Aerial crown-view tile of a tropical tree (Barro Colorado Island, Panama), acquired 20240813:
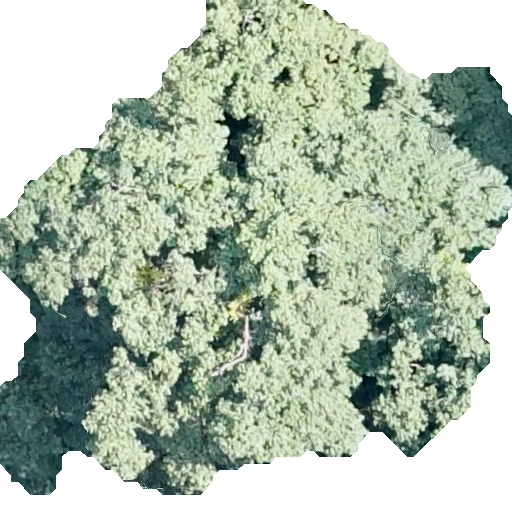
Species: Luehea seemannii
GBIF accepted scientific name: Luehea seemannii
Crown area: 288.983 m²